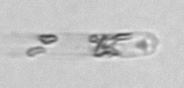
Label: Dactyliosolen_fragilissimus